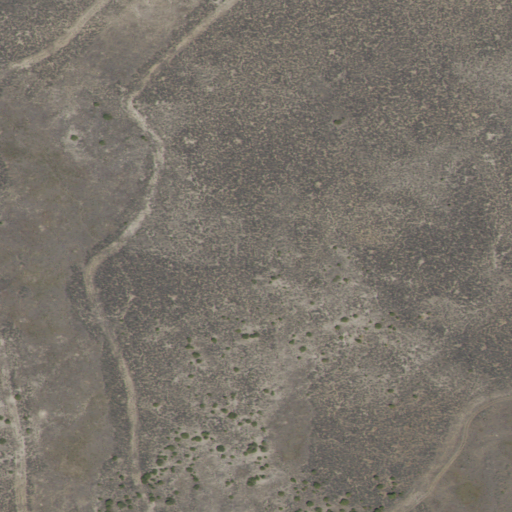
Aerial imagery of mountain in Idaho named Middle Butte containing shrub and grassland